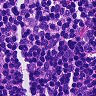
Metastatic tissue present: no